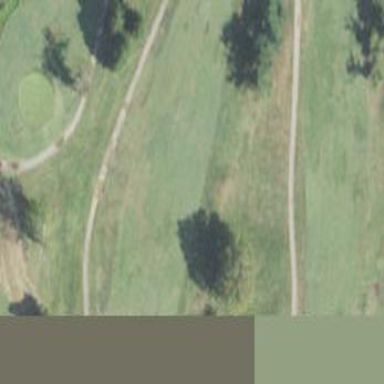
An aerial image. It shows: Grassy area designated as golf fairway.